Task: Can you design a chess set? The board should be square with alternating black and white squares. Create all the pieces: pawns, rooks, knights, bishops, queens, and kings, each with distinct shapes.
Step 68:
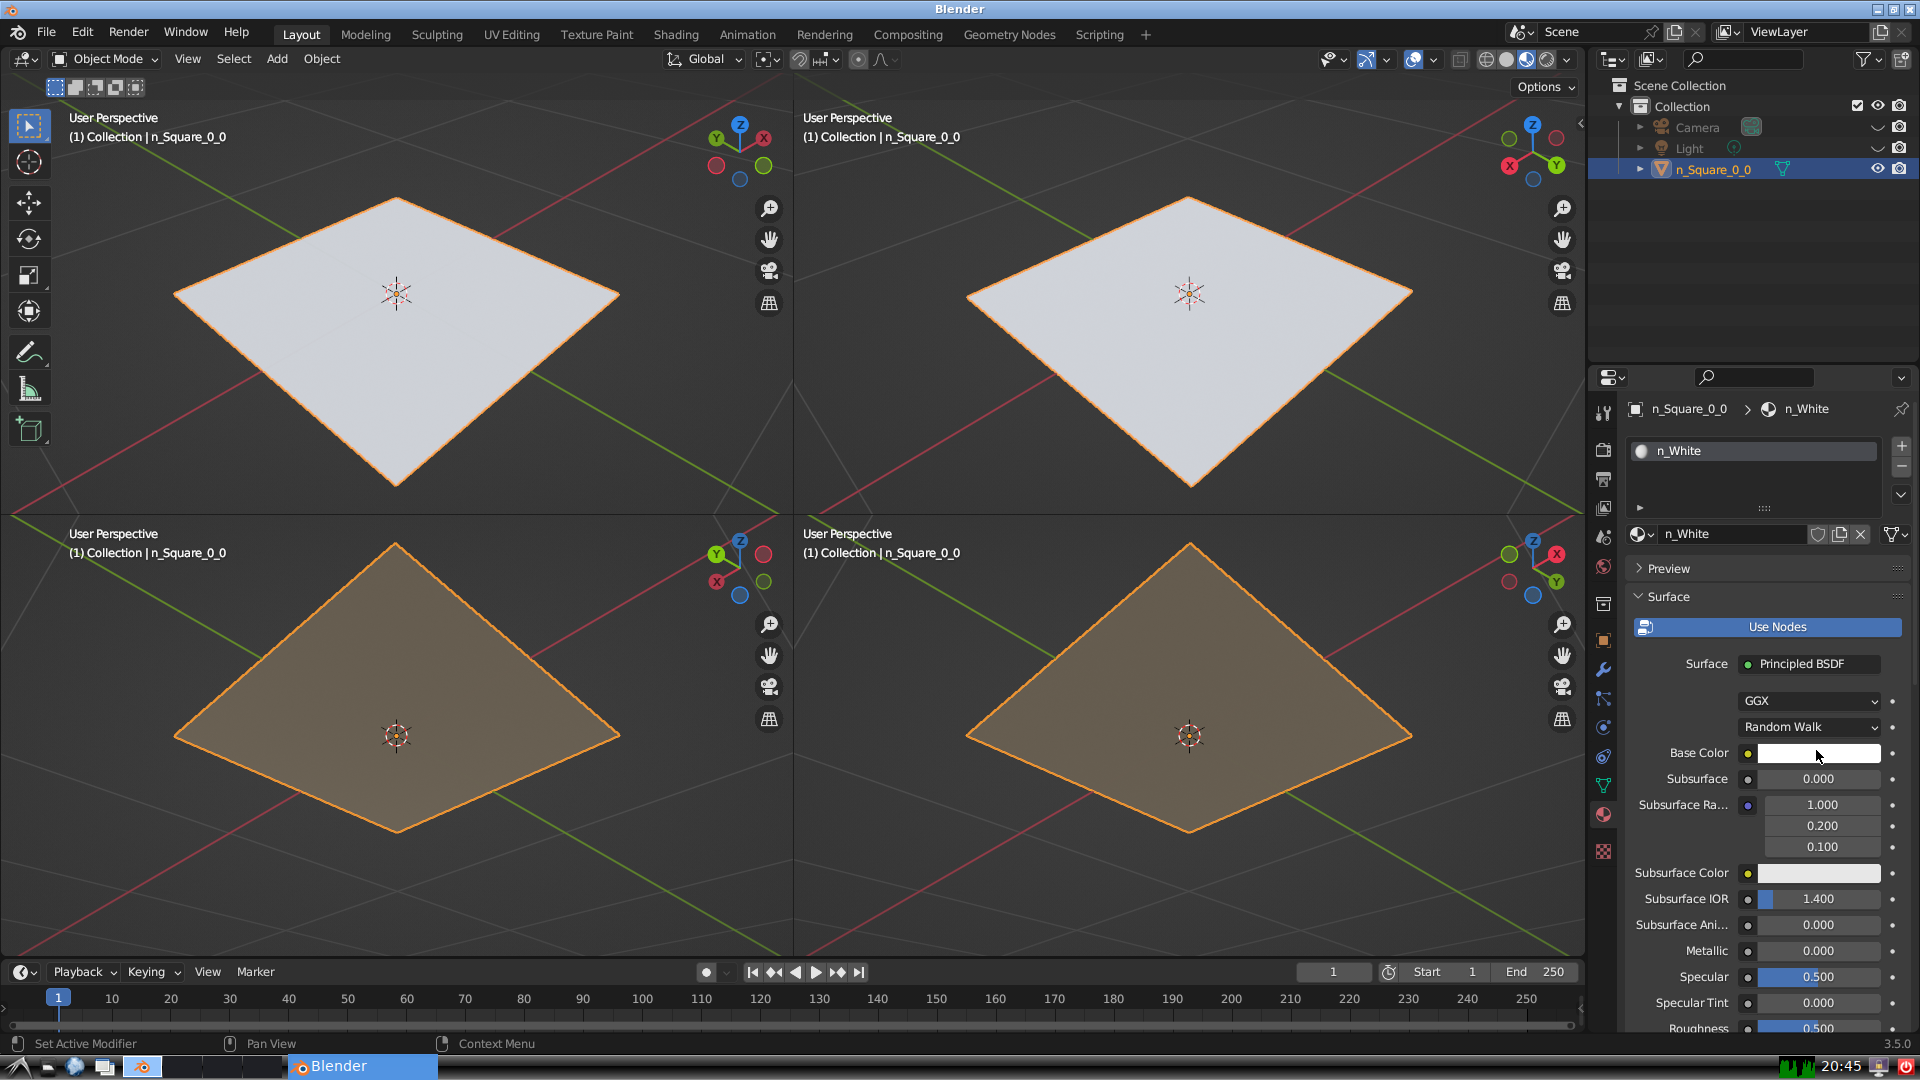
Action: {"mouse_move": [278, 58]}